Interaction volume radius: 5 \u00c5
Interaction volume height: 15 \u00c5
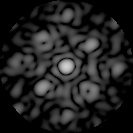
Disorder parameter: 0.4731